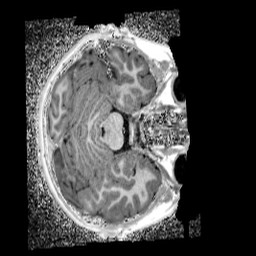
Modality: UNIT1_denoised
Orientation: axial
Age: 9
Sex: female
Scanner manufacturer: siemens
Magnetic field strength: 3 T
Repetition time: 4 s
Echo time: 0.00299 s